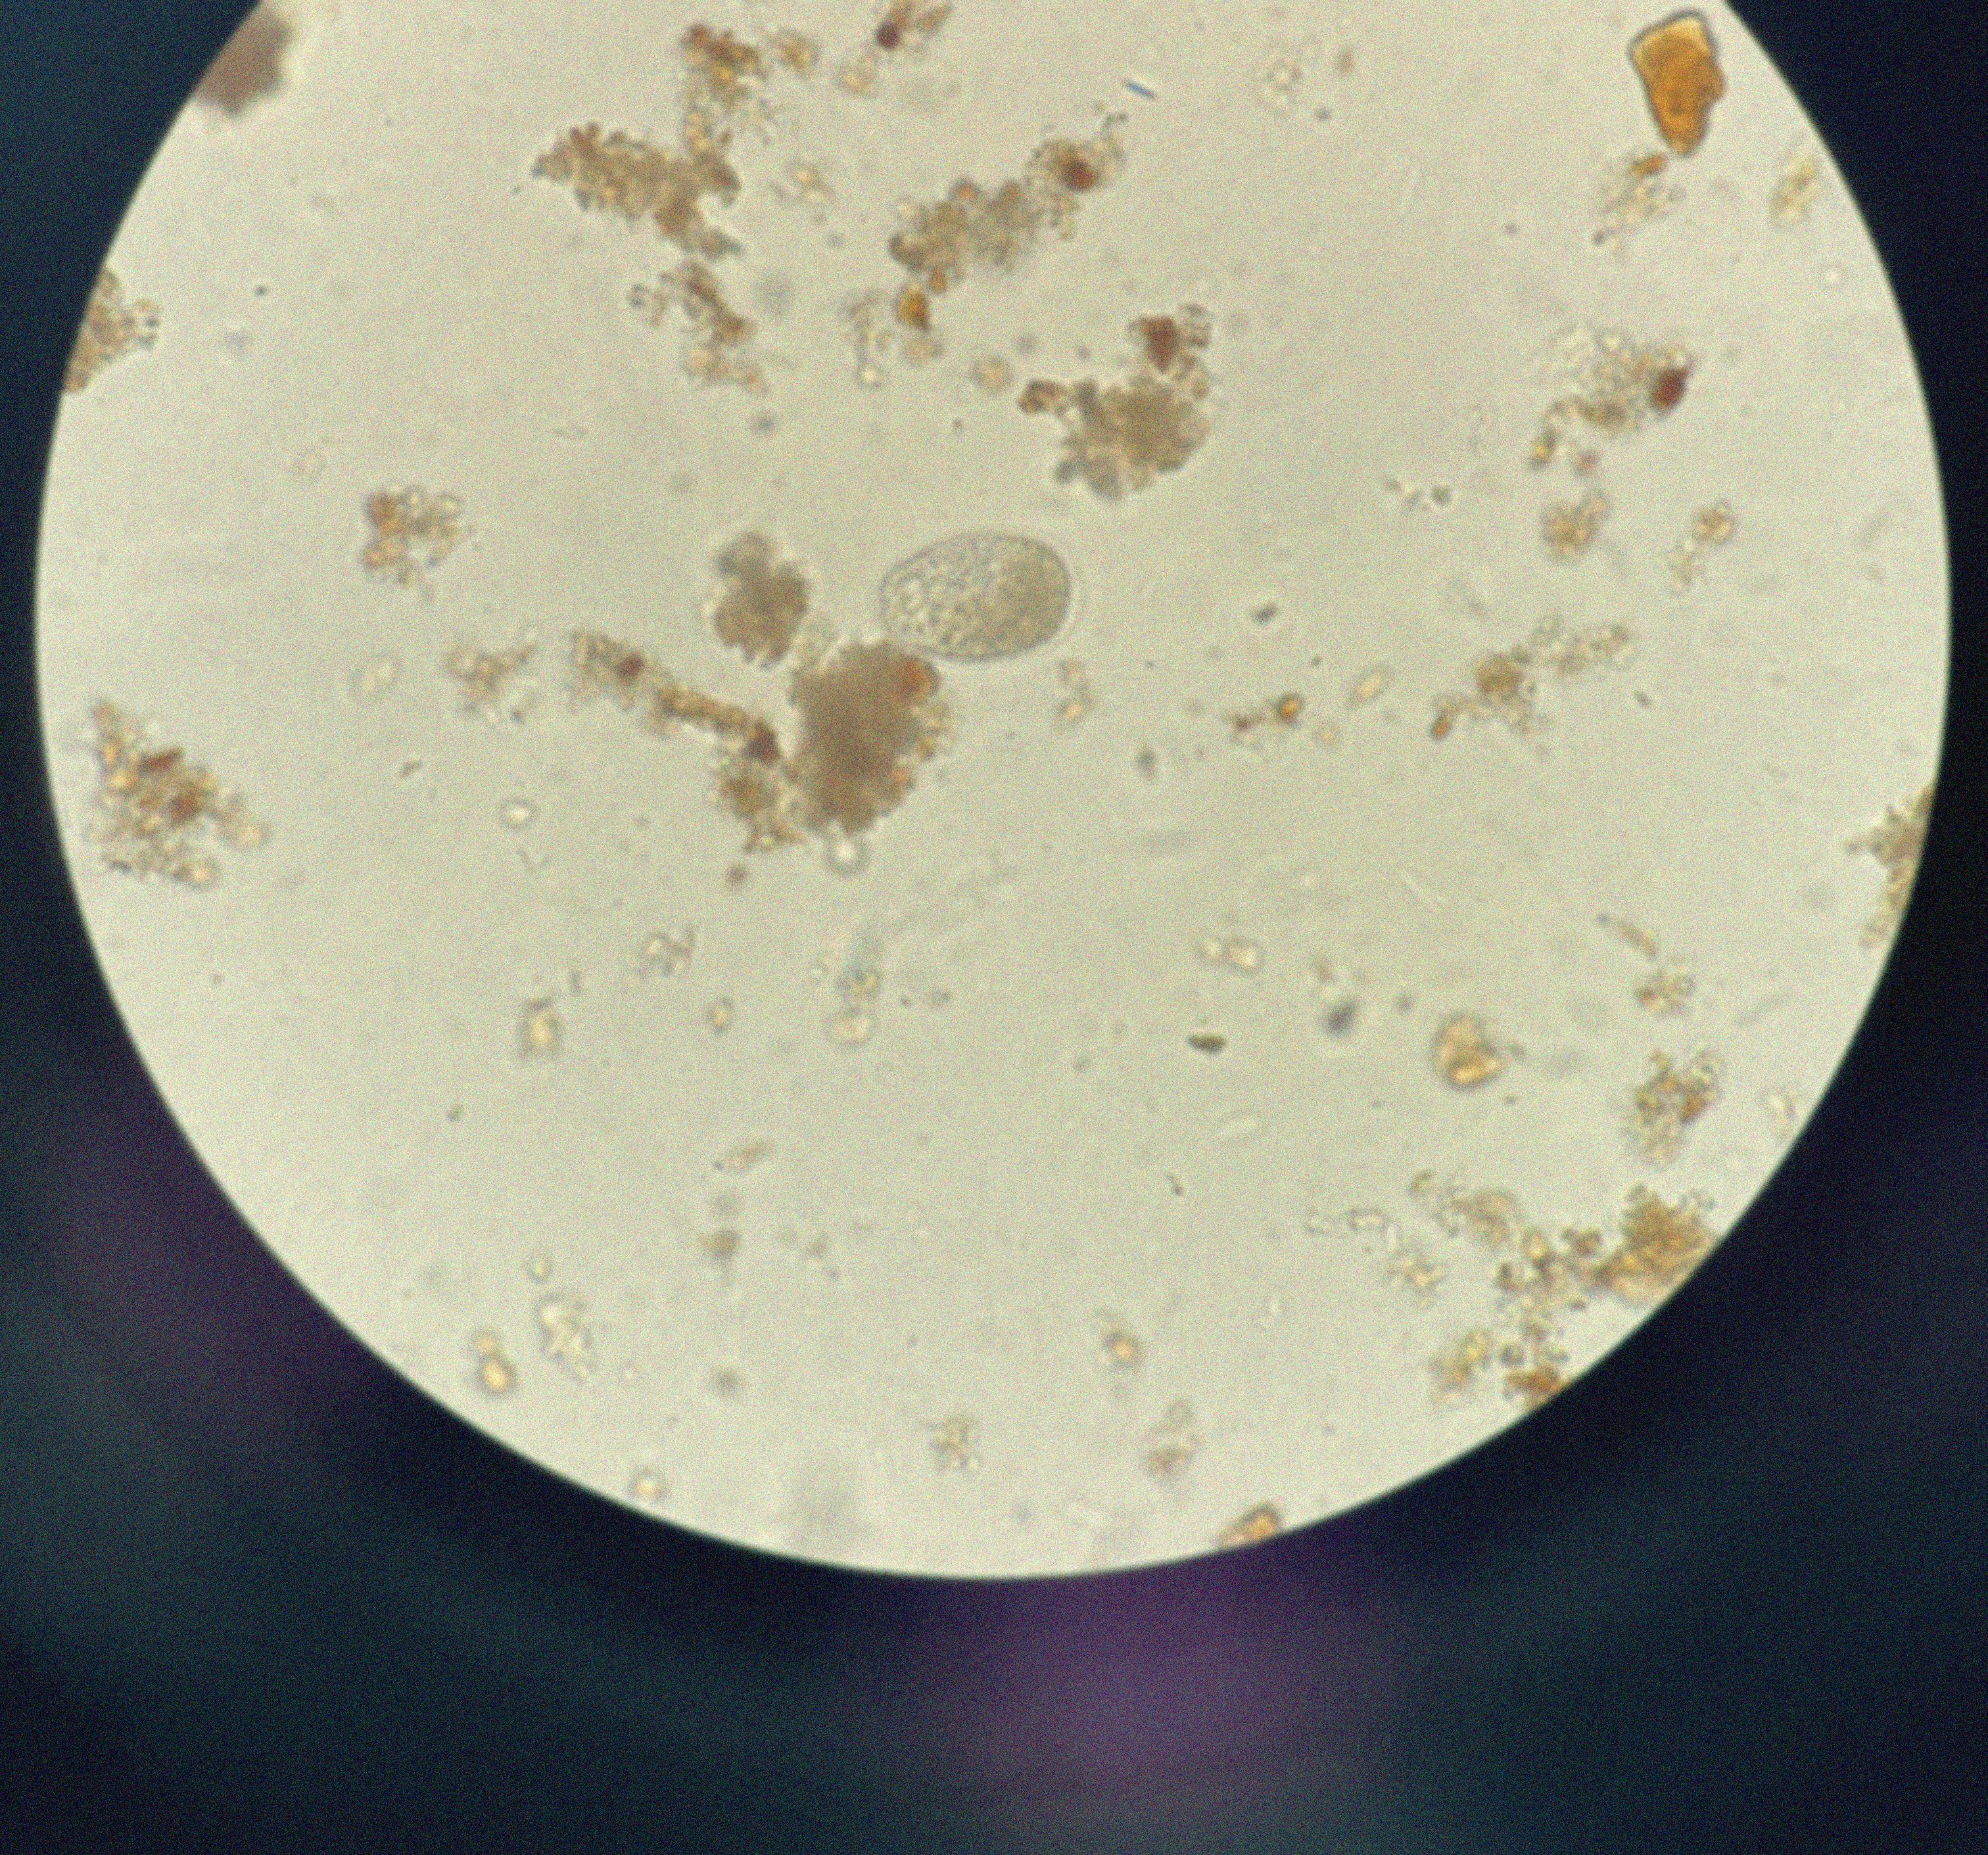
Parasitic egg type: Hookworm egg